Field crop: maize
Growth stage: 2
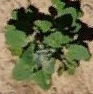
Species: chenopodium